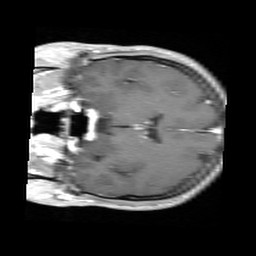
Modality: T1w
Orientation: coronal
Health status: ill
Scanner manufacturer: siemens
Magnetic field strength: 3 T
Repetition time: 0.4 s
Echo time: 0.00272 s